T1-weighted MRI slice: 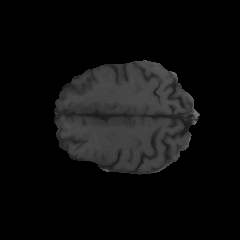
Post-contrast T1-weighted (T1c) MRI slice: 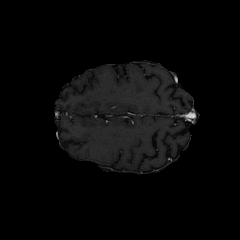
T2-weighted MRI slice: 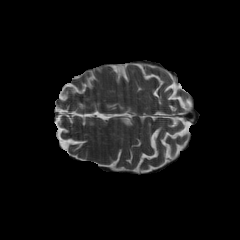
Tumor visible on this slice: no